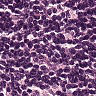
Metastatic tissue present: no